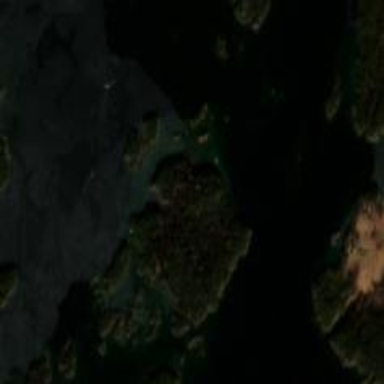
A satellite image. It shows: Islet.